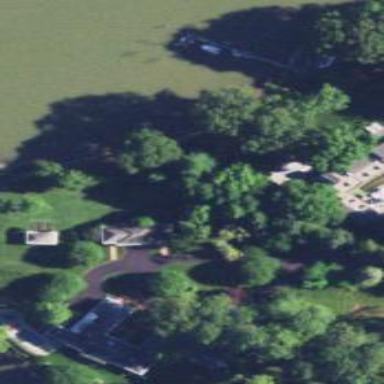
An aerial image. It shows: Driveway.